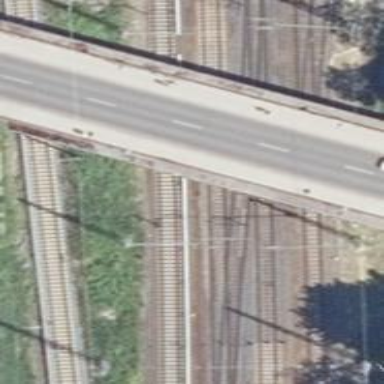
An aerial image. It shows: Railway with electrified contact lines.